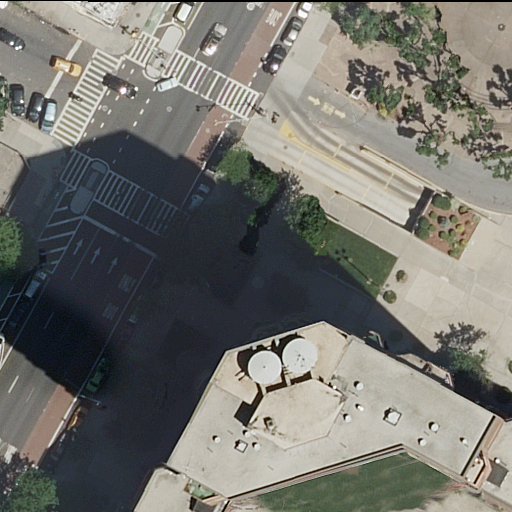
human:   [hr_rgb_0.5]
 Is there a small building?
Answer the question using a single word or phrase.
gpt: yes

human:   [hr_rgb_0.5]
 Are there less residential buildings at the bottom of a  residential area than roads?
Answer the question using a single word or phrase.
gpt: yes

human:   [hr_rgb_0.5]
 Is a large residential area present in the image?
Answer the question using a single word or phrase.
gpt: yes

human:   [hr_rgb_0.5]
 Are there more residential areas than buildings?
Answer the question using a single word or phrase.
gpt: no

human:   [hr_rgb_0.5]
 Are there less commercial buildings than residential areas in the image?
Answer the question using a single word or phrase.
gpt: yes

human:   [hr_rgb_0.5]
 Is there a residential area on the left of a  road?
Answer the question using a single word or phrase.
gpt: yes

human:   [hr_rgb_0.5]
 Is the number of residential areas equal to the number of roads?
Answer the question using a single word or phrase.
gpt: no

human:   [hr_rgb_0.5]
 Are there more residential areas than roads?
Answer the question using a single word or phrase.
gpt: no

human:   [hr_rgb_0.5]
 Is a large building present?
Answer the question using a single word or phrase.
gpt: yes

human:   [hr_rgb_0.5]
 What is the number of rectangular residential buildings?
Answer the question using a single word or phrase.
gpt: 1

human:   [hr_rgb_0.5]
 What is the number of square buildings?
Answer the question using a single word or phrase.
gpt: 0

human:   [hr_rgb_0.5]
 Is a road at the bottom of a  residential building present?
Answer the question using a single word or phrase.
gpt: yes

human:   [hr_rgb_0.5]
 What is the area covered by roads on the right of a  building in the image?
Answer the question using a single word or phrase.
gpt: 0m2

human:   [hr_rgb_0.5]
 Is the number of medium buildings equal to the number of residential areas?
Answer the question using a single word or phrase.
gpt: no

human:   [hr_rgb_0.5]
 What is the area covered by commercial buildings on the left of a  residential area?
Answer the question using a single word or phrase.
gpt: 0m2

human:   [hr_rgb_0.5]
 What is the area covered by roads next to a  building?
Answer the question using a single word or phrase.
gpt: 0m2

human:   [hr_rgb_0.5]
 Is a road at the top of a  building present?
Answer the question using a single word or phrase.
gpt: yes

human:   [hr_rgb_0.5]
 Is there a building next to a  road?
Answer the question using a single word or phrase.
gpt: yes

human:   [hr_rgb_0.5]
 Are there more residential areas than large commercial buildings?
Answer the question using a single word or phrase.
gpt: yes

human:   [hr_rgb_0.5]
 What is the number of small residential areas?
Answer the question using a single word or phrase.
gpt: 0

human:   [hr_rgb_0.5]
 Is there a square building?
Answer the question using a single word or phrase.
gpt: no

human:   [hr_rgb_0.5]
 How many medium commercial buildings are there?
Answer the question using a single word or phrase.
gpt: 0

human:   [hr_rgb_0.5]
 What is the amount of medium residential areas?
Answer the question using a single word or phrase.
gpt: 0

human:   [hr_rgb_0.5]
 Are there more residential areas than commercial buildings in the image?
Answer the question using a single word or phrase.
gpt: yes

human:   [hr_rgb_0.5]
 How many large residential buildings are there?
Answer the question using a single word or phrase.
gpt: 1

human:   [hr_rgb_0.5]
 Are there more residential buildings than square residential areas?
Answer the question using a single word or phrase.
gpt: yes

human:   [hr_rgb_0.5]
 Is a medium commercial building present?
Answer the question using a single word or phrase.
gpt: no

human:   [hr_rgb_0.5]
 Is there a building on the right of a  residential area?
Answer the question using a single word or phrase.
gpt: yes

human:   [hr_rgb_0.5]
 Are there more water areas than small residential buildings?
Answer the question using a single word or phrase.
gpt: no

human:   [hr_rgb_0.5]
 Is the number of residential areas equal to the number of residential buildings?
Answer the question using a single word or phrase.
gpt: yes

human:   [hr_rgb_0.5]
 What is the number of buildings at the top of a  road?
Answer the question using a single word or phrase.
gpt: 1

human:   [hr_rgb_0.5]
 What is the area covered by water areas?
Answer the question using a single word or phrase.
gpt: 0m2

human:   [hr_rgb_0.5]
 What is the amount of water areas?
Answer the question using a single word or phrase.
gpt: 0

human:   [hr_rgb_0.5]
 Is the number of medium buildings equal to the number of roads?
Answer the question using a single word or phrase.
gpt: no

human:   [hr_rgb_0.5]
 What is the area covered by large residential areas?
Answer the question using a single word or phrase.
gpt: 15186m2

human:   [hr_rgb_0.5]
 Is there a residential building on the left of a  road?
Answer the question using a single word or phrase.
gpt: yes